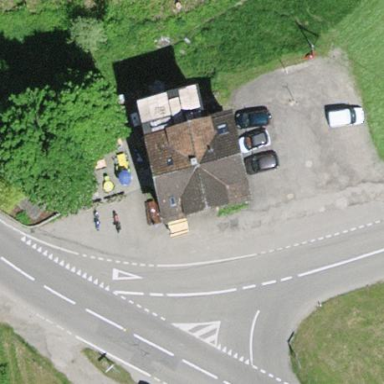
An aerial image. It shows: Restaurant building.